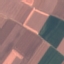
Land use / land cover: AnnualCrop